Question: I have a form with two custom panels and I'm adding some labels to them and in the end i want they to scroll from the right to the left but they are just stucking in the same position.
There is a screenshot of what i have

There are two panels and the 4 labels and they just stay stuck in there...
This is the code in my form:
'''
private MyPanel topPanel; // the red bar
private MyPanel botPanel; // the white bar
public SmsBar()
{
InitializeComponent();
this.Width = 500000;
this.Location = new Point(x, y);
topPanel = new MyPanel(System.Drawing.Color.White, System.Drawing.Color.Red, (new Font("Tahoma", 10, FontStyle.Bold)));
botPanel = new MyPanel(System.Drawing.Color.Black, System.Drawing.Color.White, (new Font("Tohama", 10, FontStyle.Regular)));
msgPanel.Controls.Add(topPanel);
adPanel.Controls.Add(botPanel);
botPanel.addMsg(new MsgForDisplay(0, AppData.getInstance().getAdMsg()));
botPanel.addMsg(new MsgForDisplay(0, AppData.getInstance().getAdMsg2()));
topPanel.addMsg(new MsgForDisplay(0, "test top"));
topPanel.addMsg(new MsgForDisplay(0, "test top 2"));
adPanel.Refresh();
msgPanel.Refresh();
}
'''
And there is some code of my custom panel ():
'''
public MyPanel(Color corLabel, Color back, Font text){
this.color = corLabel;
this.backg = back;
this.textFont = text;
this.Width = 500000;
txt= new LinkedList<string>();
msgs = new LinkedList<MsgForDisplay>();
labels = new LinkedList<Label>();
var it = labels.GetEnumerator();
var it2 = msgToRemove.GetEnumerator();
this.FlowDirection = FlowDirection.LeftToRight;
this.BackColor = backg;
this.Size = new Size(500000, 35);
this.Refresh();
}
'''
'''
public void run() {
while (true) {
var it = labels.GetEnumerator();
while(it.MoveNext()){
Label lb = it.Current;
if (lb.Location.X + lb.Width < 0) {
if (msgsRemover.Contains(lb.Text.ToString())) {
labels.Remove(lb);
this.Invoke(new MethodInvoker(() => { this.Controls.Remove(lb); }));
msgsRemover.Remove(lb.Text.ToString());
} else {
// if there is no message to be removed, they will just continue
// going to the end of the queue
this.Invoke(new MethodInvoker(() => { this.Controls.Remove(lb); }));
this.Invoke(new MethodInvoker(() => { this.Controls.Add(lb); }));
}
this.Invoke(new MethodInvoker(() => { this.Refresh(); }));
}
this.Invoke(new MethodInvoker(() => { lb.Location = new Point(lb.Location.X - 3, lb.Location.Y); }));
}
System.Threading.Thread.Sleep(30);
}
}
'''
And the function:
'''
public void addMsg(MsgForDisplay msg) {
Label lbl = new Label();
lbl.Text = ("- " + msg.getText() + " -");
lbl.ForeColor = color;
lbl.Font = textFont;
lbl.BackColor = backg;
lbl.Visible = true;
lbl.AutoSize = true;
labels.AddLast(lbl);
this.Controls.Add(lbl);
}
'''
I guess that the problem must be with the layouts but I doesn't really know what I should use...
Thank you in advance for the help!
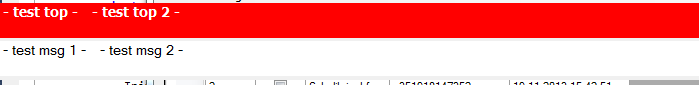
Answer: For solve this i removed the flowlayout and let the panel as a panel and not as a FlowLayoutPanel, that way I was able to move the labels, the diference is that i had to create an algorithm to add each label in the panel.